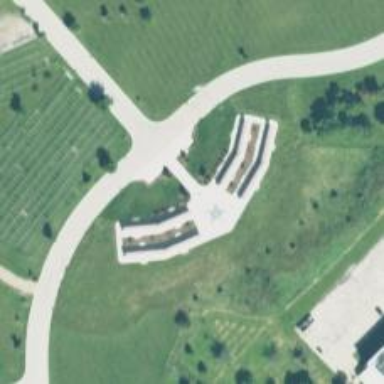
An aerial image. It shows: Memorial site with historic significance.